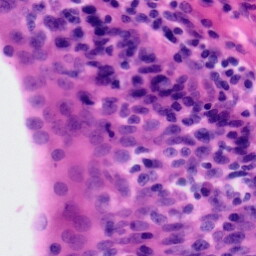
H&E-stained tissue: Tonsil